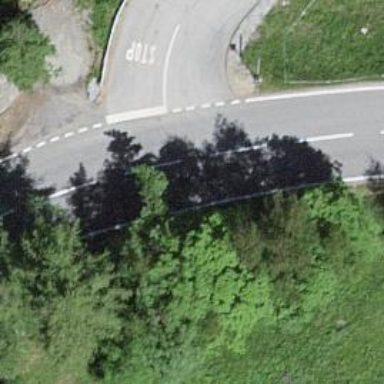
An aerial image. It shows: Bus stop along the road.